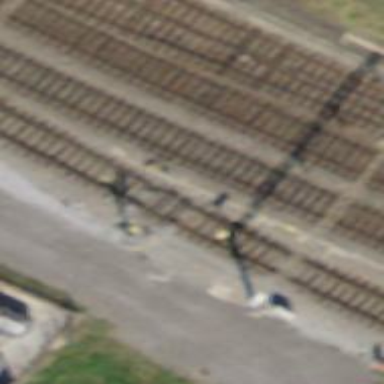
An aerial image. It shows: Railway switch.